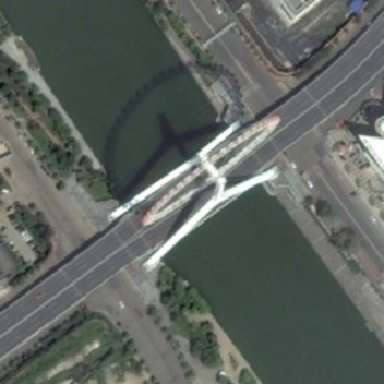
The white ring on the dark green bridge is especially conspicuous .